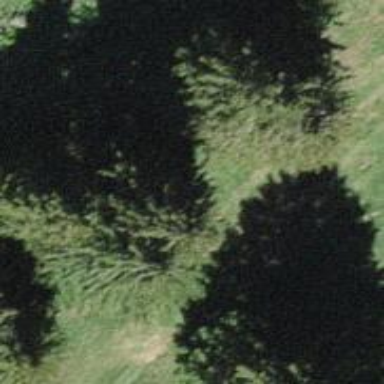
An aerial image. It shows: Needle-leaved tree in natural setting.